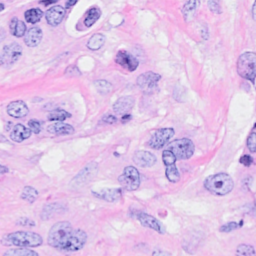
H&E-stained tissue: Breast